Question: i'm trying to utilize my Nvidia Geforce GT 740M for parallel-programming using OpenMP and the clang-3.8 compiler.
When processed in parallel on the CPU, I manage to get the desired result. However, when processed on the GPU, my results are some almost random numbers.
Therefore, I figured that I'm not correctly distributing my thread teams and that there might be some data races. I guess I have to do my for-loops differently but I have no idea where the mistake could be.
'''
#include <stdio.h>
#include <stdlib.h>
#include <omp.h>
int main(int argc, char* argv[])
{
const int n =100; float a = 3.0f; float b = 2.0f;
float *x = (float *) malloc(n * sizeof(float));
float *y = (float *) malloc(n * sizeof(float));
int i;
int j;
int k;
double start;
double end;
start = omp_get_wtime();
for (k=0; k<n; k++){
x[k] = 2.0f;
y[k] = 3.0f;
}
#pragma omp target data map(to:x[0:n]) map(tofrom:y[0:n]) map(to:i) map(to:j)
{
#pragma omp target teams
#pragma omp distribute
for(i = 0; i < n; i++) {
#pragma omp parallel for
for (j = 0; j < n; j++){
y[j] = a*x[j] + y[j];
}
}
}
end = omp_get_wtime();
printf("Work took %f seconds.
", end - start);
free(x); free(y);
return 0;
}
'''
I guess that it might have something to to with the Architecture of my GPU. So therefore I'm adding this:

Im fairly new to the topic, so thanks for your help :)
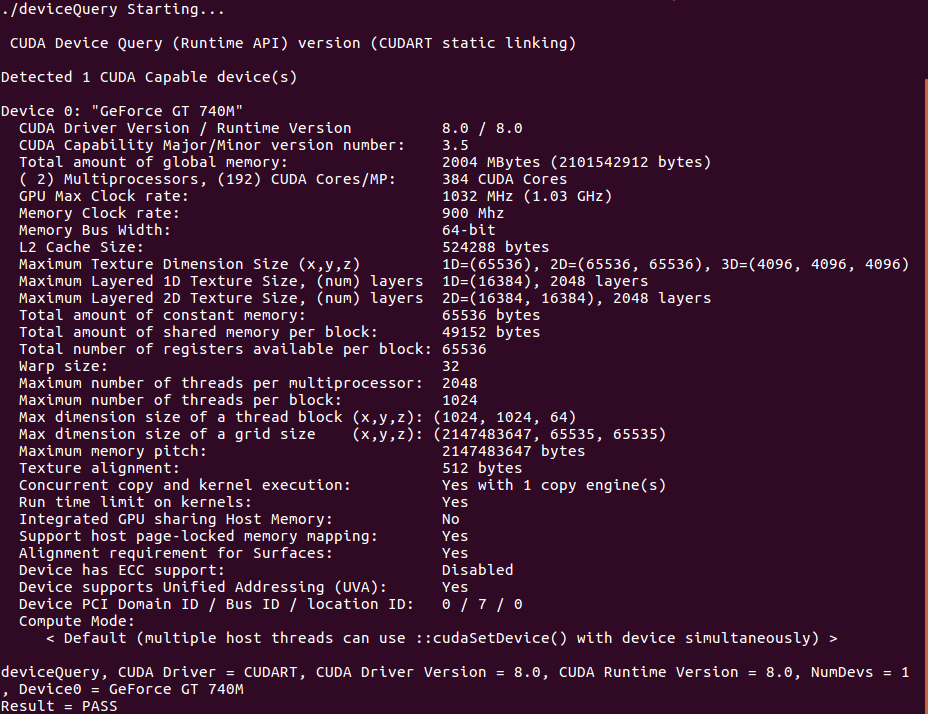
Answer: Yes, there is a race here. Different teams are reading and writing to the same element of the array 'y'. Perhaps you want something like this?
'''
for(i = 0; i < n; i++) {
#pragma omp target teams distribute parallel for
for (j = 0; j < n; j++){
y[j] = a*x[j] + y[j];
}
}
'''